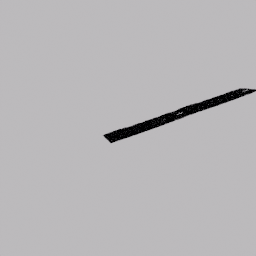
Label: architecture